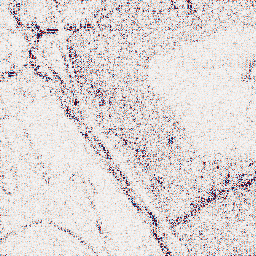
Category: wavelet
Decomposition family: wavelet_biorthogonal
Decomposition parameters: wavelet: bior5.5
level: 1
Upsampling method: fft_zeropad
Upsampling parameters: scale: 8
Upsampling scale: 8